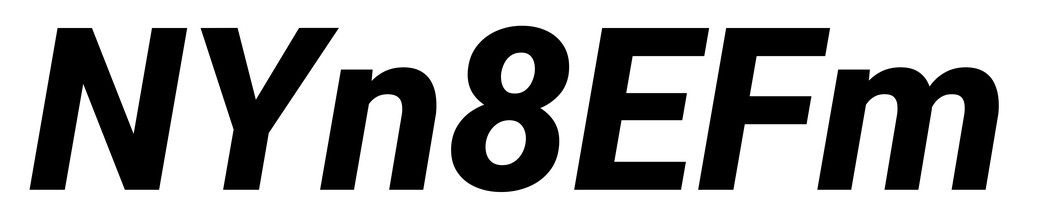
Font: Roboto-Italic_ExtraBold_Italic